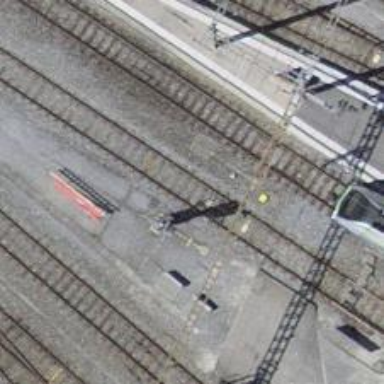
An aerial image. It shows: Railway signal.